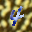
Label: 4